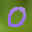
Label: 0